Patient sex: M
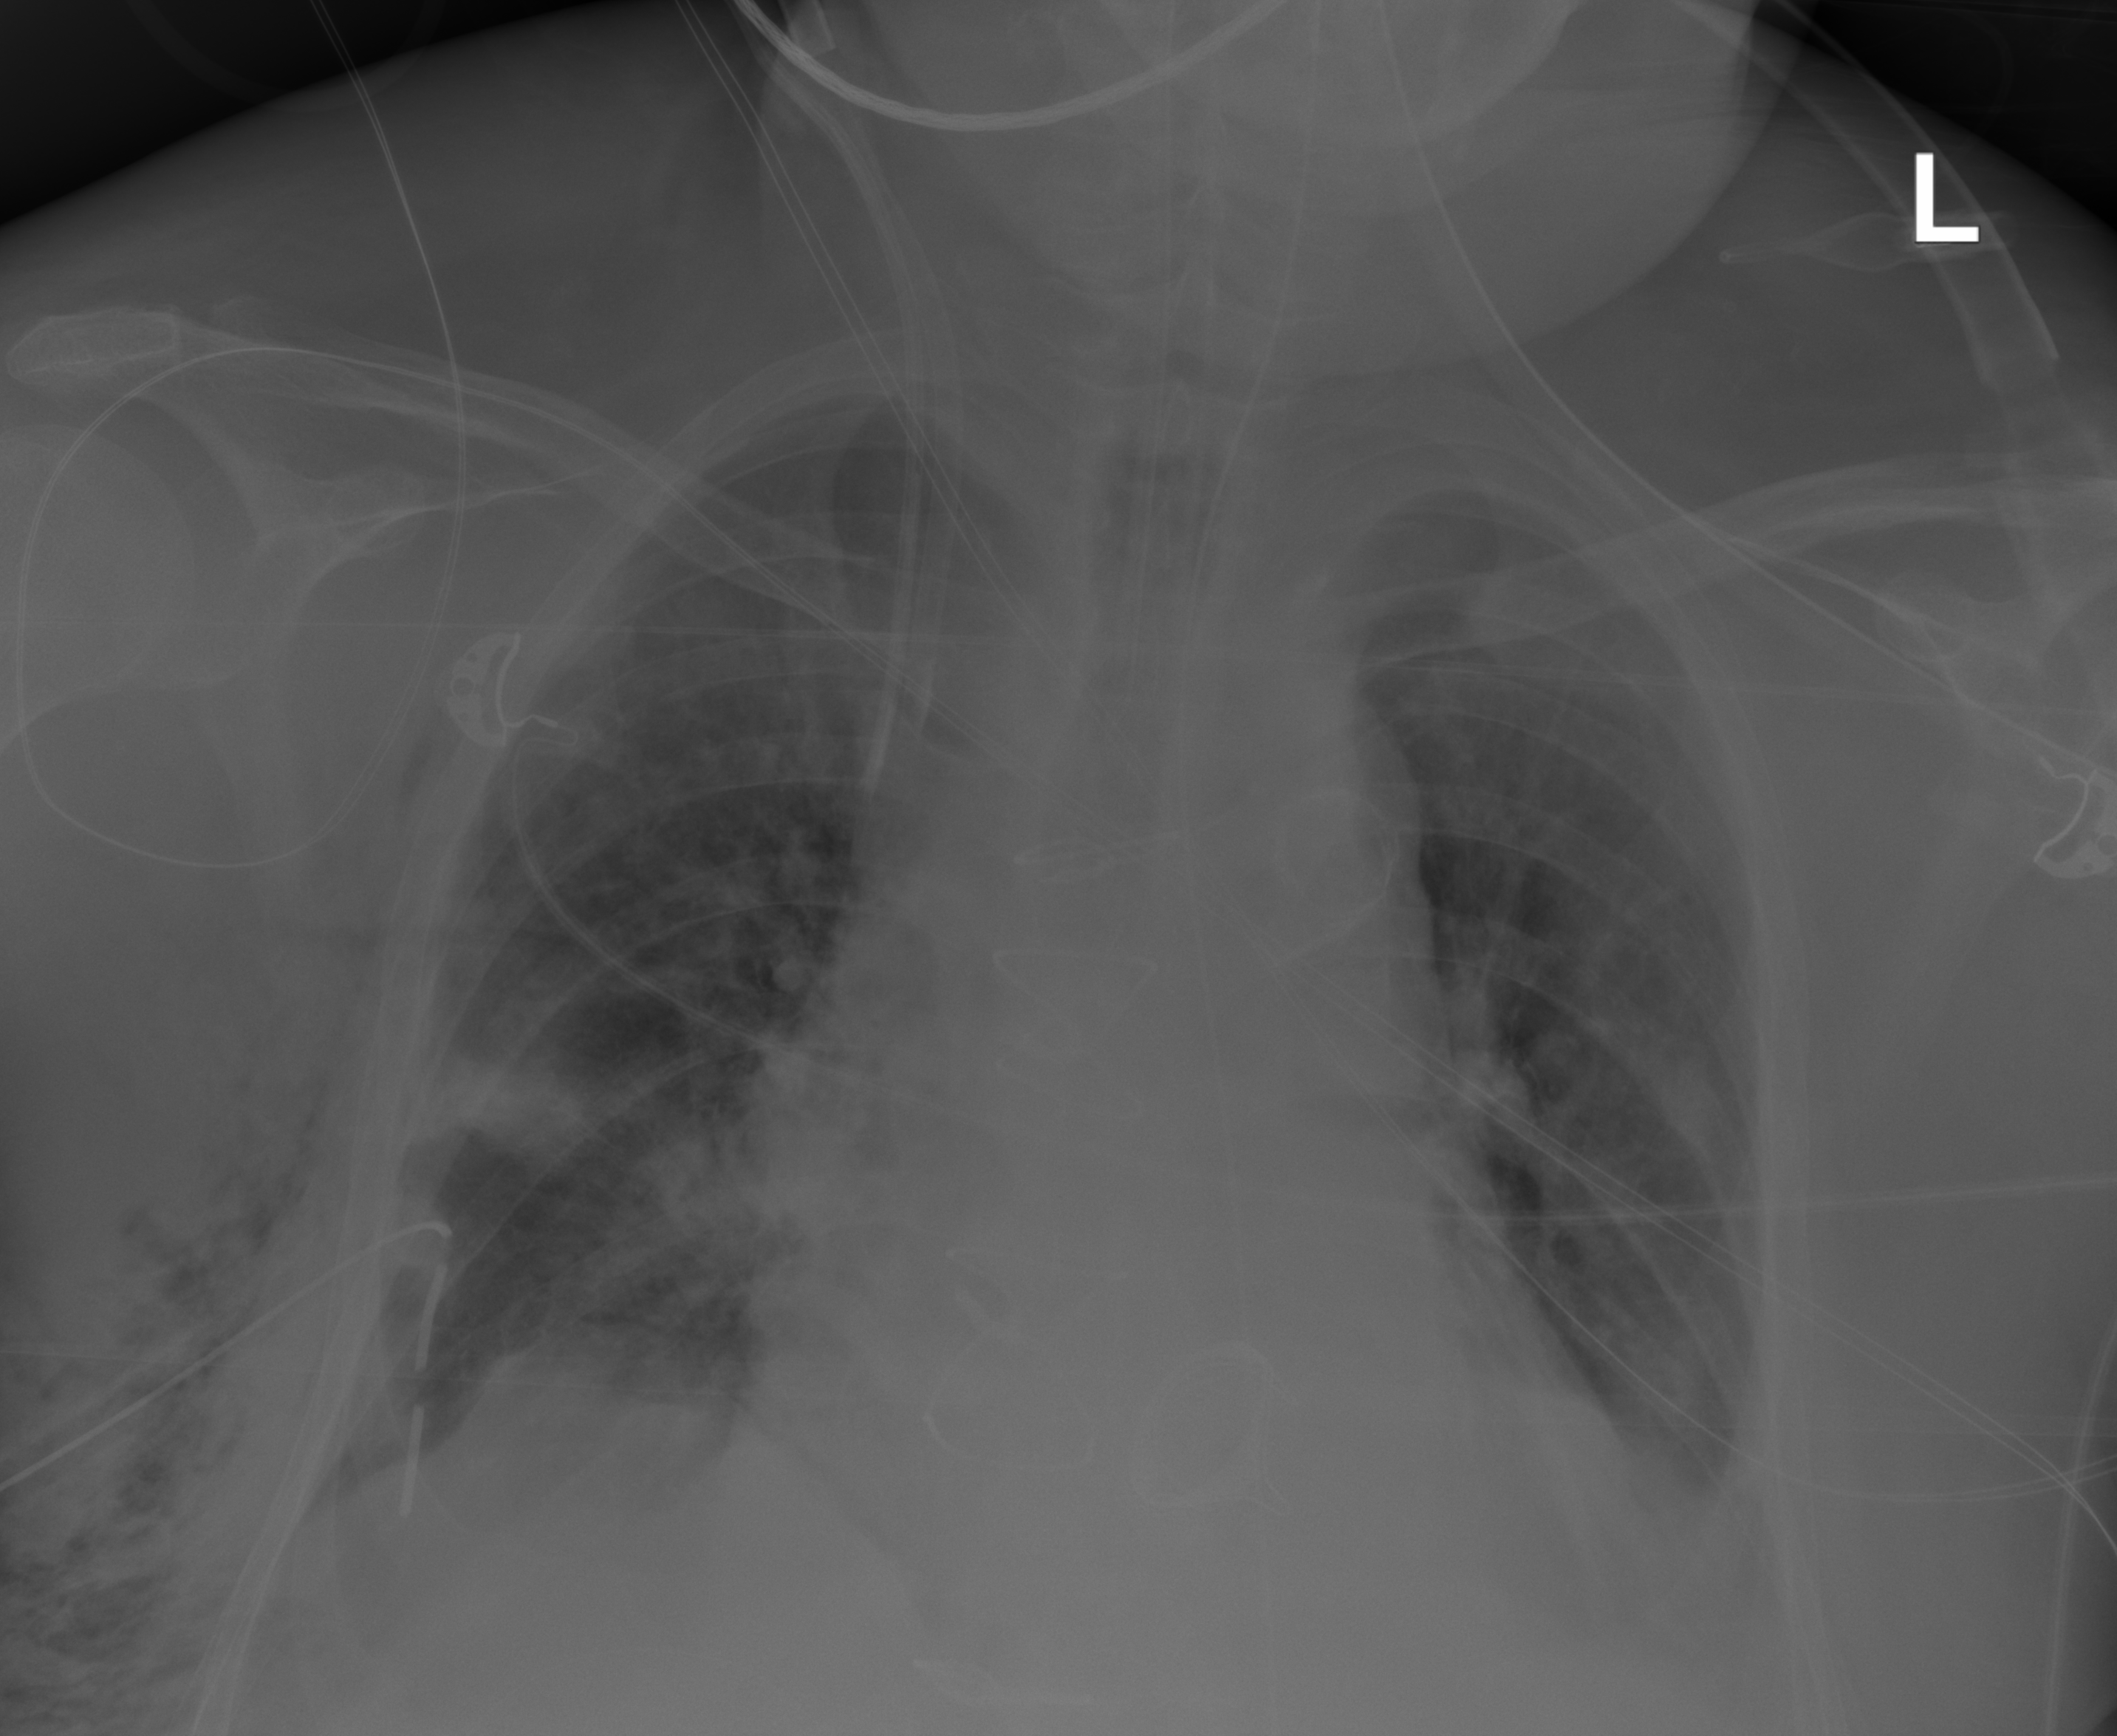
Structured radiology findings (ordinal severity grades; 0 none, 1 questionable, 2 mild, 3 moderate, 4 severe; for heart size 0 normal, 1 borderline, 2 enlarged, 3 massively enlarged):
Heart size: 2
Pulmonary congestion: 2
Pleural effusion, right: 0
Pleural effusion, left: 2
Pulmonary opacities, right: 0
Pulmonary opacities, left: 0
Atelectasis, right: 2
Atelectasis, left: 2